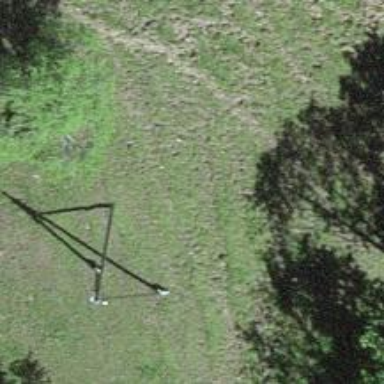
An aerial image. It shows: Power pole.